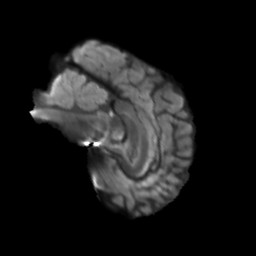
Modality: T2w
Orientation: sagittal
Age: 54
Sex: male
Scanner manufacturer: siemens
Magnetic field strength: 3 T
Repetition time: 3.23 s
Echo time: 0.0892 s